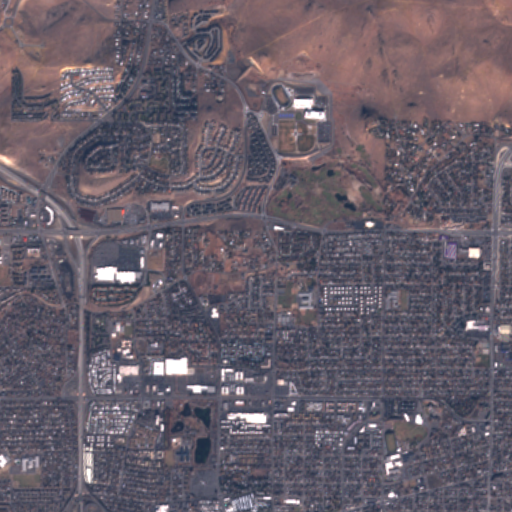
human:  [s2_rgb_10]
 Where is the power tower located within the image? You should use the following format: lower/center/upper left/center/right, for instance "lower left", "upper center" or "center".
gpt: The power tower is located in the upper of the image.
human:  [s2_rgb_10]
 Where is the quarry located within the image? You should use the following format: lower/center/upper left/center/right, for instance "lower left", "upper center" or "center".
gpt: There is no quarry in the image.